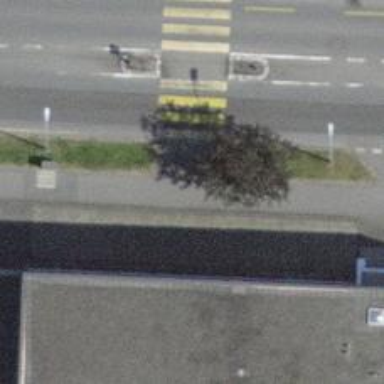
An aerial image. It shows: Sidewalk.